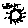
Label: star